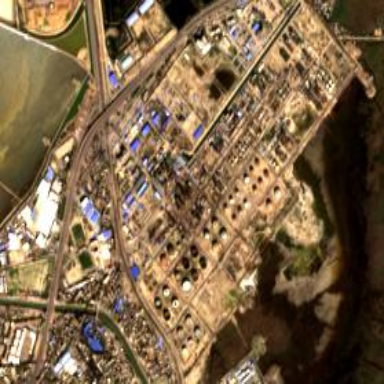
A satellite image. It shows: Industrial area with refinery.